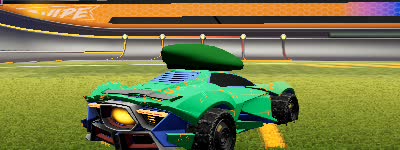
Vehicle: werewolf